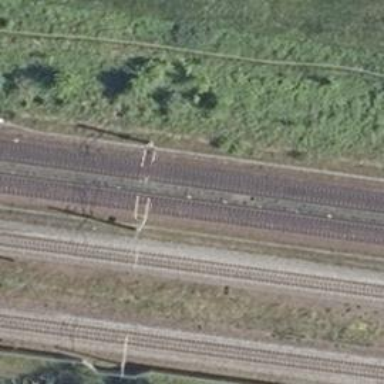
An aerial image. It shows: Milestone along the railway with catenary mast.